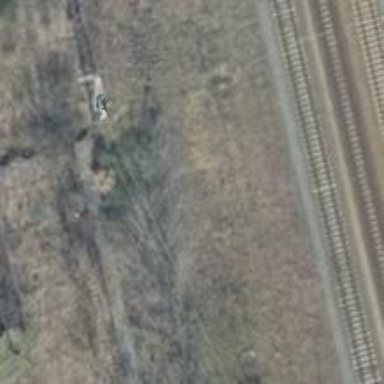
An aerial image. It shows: Abandoned railway yard.